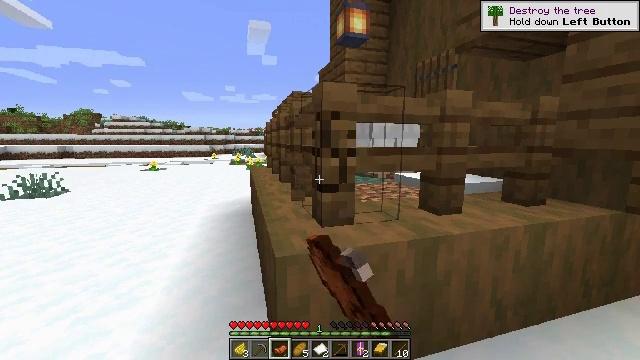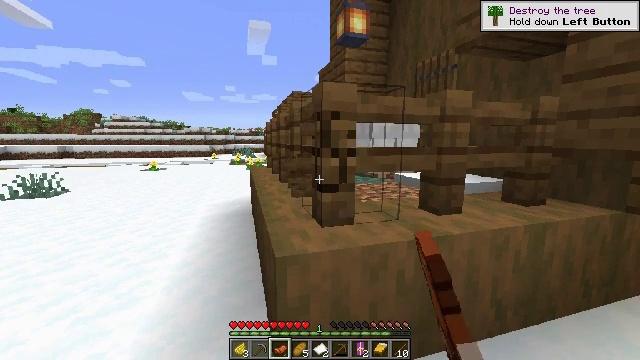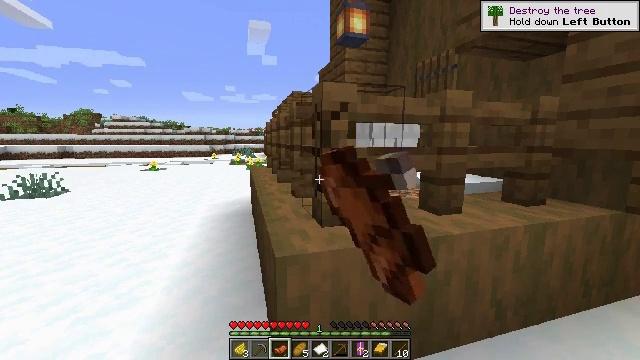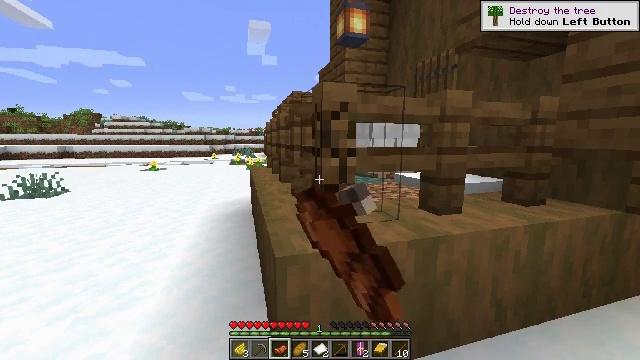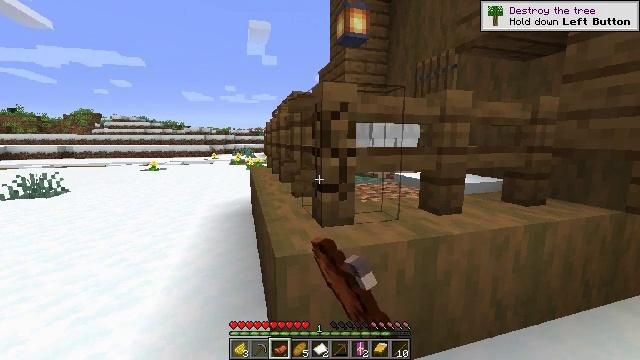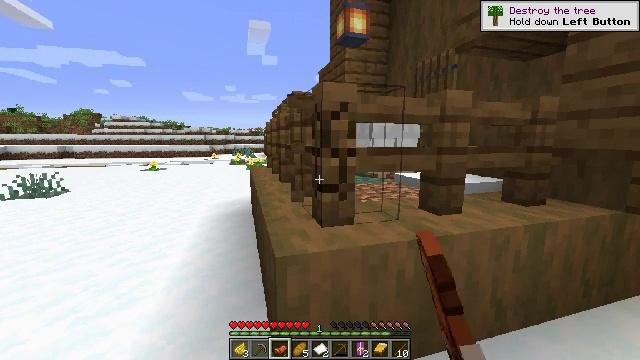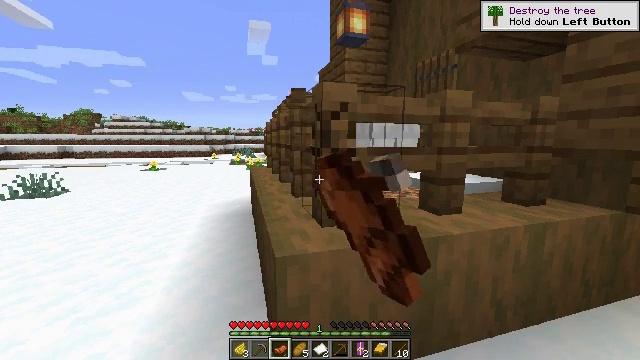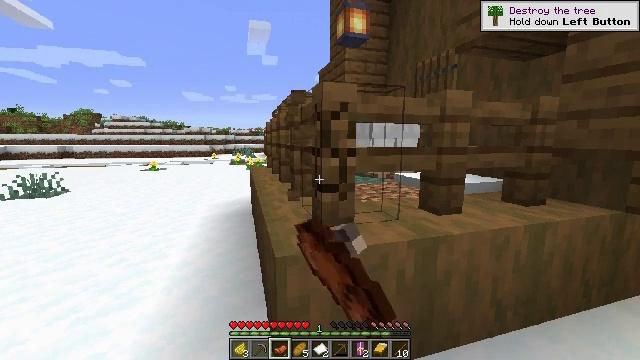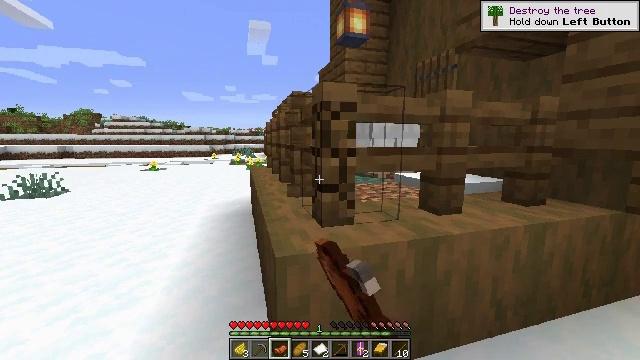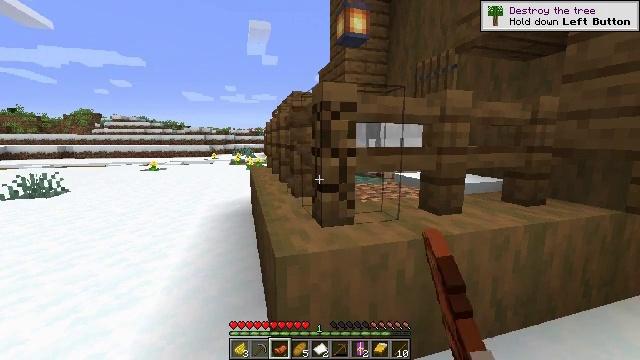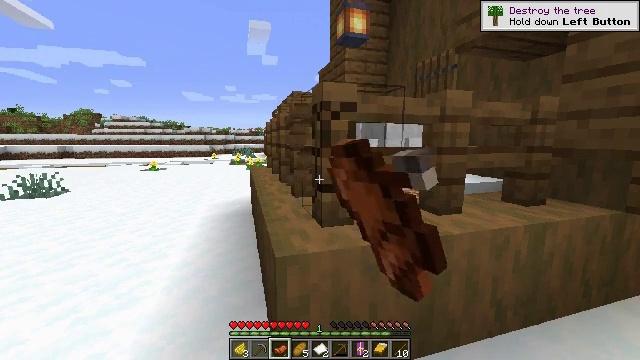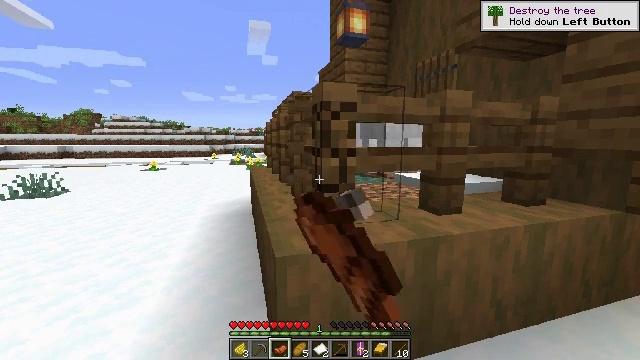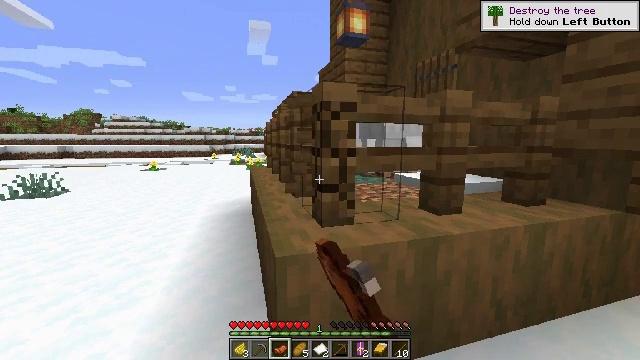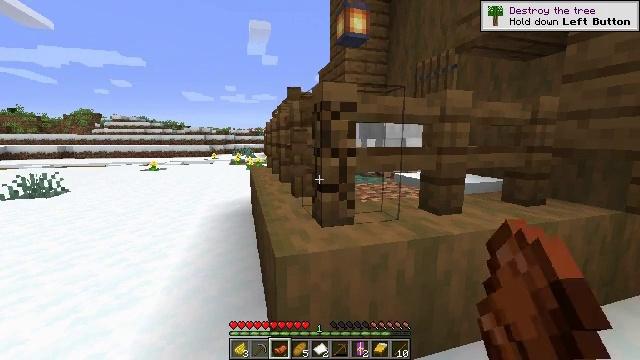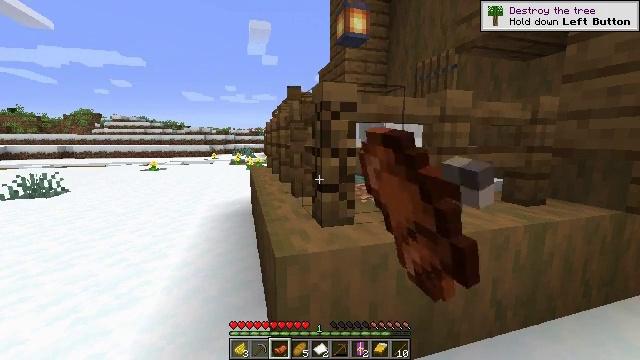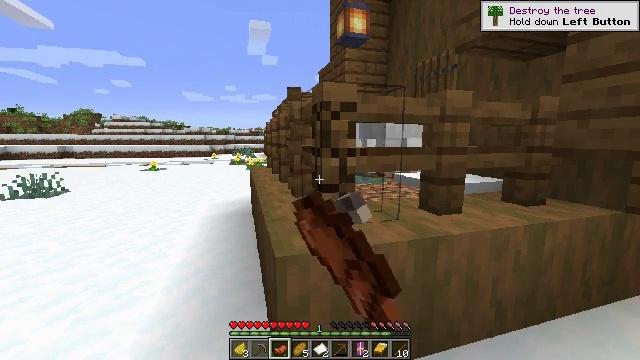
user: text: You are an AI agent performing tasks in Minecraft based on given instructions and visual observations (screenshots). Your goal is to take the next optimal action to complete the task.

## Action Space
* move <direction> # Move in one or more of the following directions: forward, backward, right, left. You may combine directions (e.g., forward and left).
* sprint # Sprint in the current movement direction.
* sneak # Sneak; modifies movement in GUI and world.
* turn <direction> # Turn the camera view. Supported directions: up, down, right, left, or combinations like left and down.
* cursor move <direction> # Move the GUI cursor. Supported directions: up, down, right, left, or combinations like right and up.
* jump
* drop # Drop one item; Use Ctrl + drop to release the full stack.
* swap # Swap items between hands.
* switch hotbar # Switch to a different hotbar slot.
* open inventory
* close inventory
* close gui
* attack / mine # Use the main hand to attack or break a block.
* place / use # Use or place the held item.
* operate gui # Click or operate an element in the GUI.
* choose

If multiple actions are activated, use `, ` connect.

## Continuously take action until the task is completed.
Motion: motion action
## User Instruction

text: Gather spruce fence pieces.
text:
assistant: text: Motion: attack / mine
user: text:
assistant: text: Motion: attack / mine
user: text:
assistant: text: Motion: attack / mine
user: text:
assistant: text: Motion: attack / mine
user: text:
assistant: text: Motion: attack / mine
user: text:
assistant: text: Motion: attack / mine
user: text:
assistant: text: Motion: attack / mine
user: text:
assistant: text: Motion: attack / mine
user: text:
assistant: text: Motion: attack / mine
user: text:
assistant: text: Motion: attack / mine
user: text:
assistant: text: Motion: attack / mine
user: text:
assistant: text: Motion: attack / mine
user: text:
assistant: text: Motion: attack / mine
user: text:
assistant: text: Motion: attack / mine
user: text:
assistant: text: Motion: attack / mine
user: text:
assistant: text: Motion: attack / mine
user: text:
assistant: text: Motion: attack / mine
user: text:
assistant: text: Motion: attack / mine
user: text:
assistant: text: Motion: attack / mine
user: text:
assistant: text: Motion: attack / mine
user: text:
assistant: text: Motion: attack / mine
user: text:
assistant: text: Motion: attack / mine
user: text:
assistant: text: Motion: attack / mine
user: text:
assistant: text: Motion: attack / mine
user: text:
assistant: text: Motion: attack / mine
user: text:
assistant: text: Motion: attack / mine
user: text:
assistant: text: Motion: attack / mine
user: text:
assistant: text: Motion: attack / mine
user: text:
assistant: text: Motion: attack / mine
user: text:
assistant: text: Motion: attack / mine